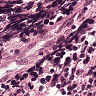
Metastatic tissue present: no